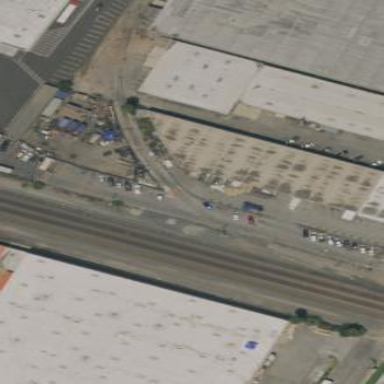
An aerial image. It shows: Warehouse.